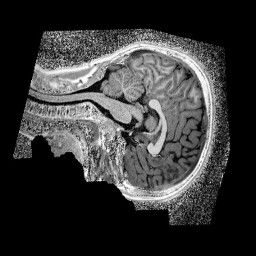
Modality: UNIT1_denoised
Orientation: sagittal
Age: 10
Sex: male
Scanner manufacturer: siemens
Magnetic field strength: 3 T
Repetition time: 4 s
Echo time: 0.00299 s